Aerial crown-view tile of a tropical tree (Barro Colorado Island, Panama), acquired 20250124:
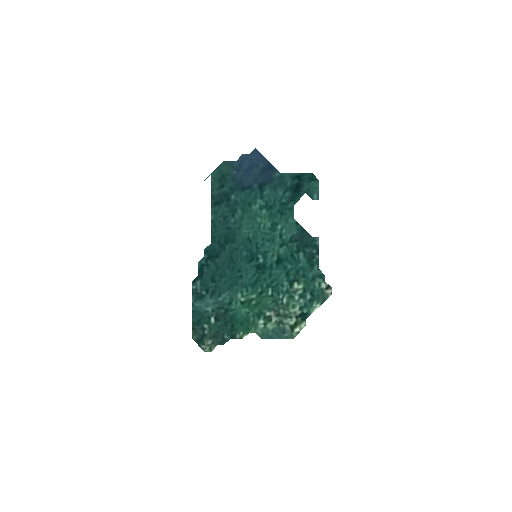
Species: Tachigali panamensis
GBIF accepted scientific name: Tachigali panamensis
Crown area: 28.509 m²